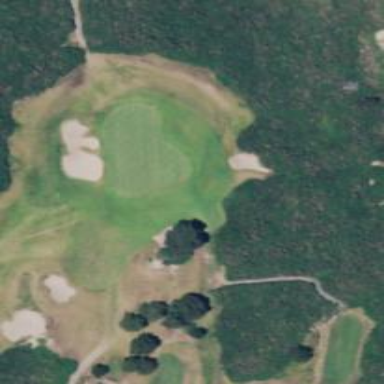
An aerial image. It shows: Golf hole.